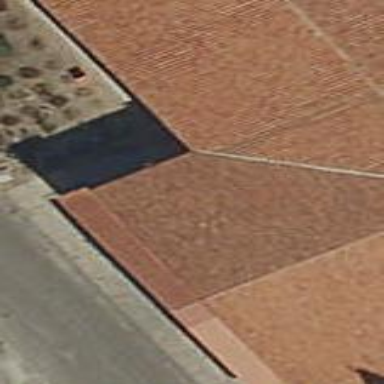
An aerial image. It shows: View of roof of building.